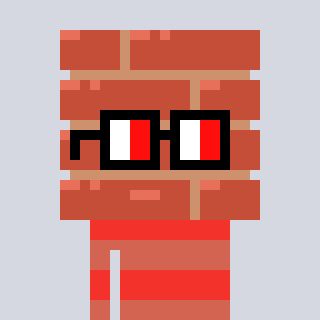
a pixel art character with square glasses with black frames and red eyes, a wall-shaped head and a peachy-colored body on a cool background